Question: I have to update the C# version. Now, I use version 7.3 but I need to use 8 or greater version.
While applying the steps in this <URL>, I faced with the problem as it can be seen in the image.

How can I solve this problem? Is there any way to make it manual instead of automatic?
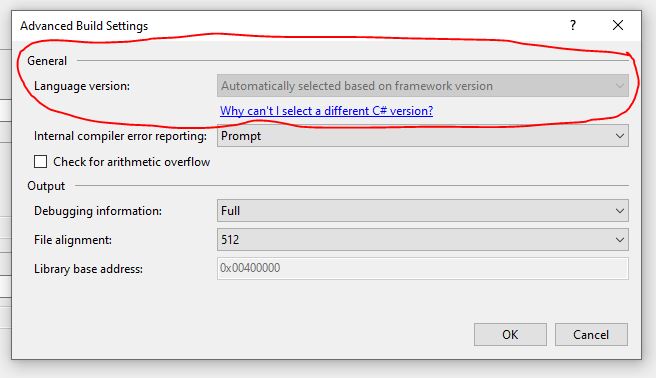
Answer: If you edit your .csproj add this line inside the first '<PropertyGroup>'
'''
<LangVersion>latest</LangVersion>
'''
or if you want to specify the version
'''
<LangVersion>8.0</LangVersion>
'''